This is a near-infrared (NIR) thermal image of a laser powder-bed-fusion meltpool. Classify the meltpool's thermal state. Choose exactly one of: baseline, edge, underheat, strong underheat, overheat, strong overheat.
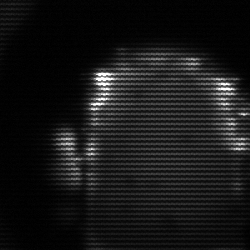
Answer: baseline